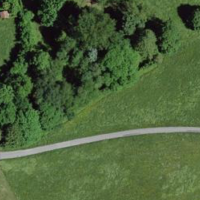
EUNIS habitat code: 55
Species observed at this site:
Mercurialis perennis